Question: just a quick (I hope) question regarding conditional html comments in IE...
I'm using the Google shiv/shim to allow HTML5 elements to render correctly in IE8 and less, and the head code looks something like this...
'''
<head>
<meta charset="utf-8" />
<title>Rock & Son Restaurant in Manchester</title>
<link href="/rock-and-son/css/reset.css" type="text/css" rel="stylesheet">
<link href="/rock-and-son/css/screen.css" type="text/css" rel="stylesheet">
<!--[if lt IE9]>
<script src="http://html5shiv.googlecode.com/svn/trunk/html5.js"></script>
<![endif]-->
</head>
'''
Great, I thought, when I loaded IE 7/8 and it worked! But then the conditional comment reared it's ugly behind at the top of my browser (in ALL IE versions, including 9). See screenshot:

Does anyone know why this is? I'm at my wits end trying to fathom it out!
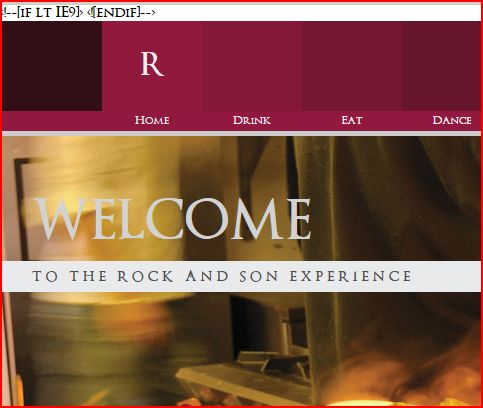
Answer: I've solved this, it seems you need a space between IE and 9..
'''
<!--[if lt IE 9]-->
'''